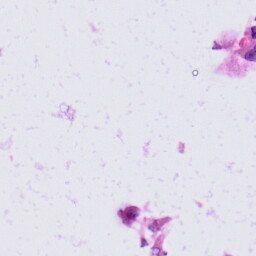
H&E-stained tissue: Skin